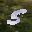
Label: 5